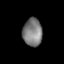
Tissue: lung
Cell type: Epithelial cells
Senescence score: 0.2423
Nuclear area (px): 530
Mean DAPI intensity: 123.662